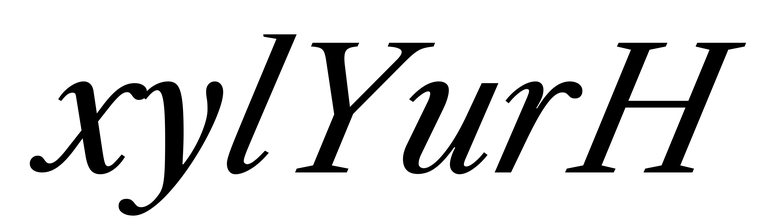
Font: LibreCaslonText-Italic_Italic